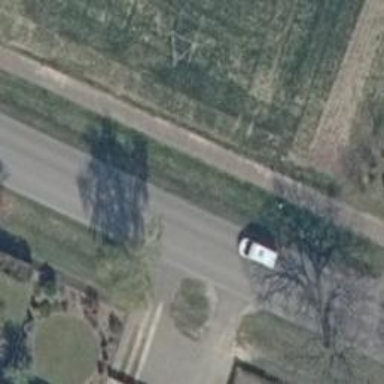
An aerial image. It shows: Driveway leading to service road.